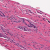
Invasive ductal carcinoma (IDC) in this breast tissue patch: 0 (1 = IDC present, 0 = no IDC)